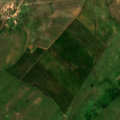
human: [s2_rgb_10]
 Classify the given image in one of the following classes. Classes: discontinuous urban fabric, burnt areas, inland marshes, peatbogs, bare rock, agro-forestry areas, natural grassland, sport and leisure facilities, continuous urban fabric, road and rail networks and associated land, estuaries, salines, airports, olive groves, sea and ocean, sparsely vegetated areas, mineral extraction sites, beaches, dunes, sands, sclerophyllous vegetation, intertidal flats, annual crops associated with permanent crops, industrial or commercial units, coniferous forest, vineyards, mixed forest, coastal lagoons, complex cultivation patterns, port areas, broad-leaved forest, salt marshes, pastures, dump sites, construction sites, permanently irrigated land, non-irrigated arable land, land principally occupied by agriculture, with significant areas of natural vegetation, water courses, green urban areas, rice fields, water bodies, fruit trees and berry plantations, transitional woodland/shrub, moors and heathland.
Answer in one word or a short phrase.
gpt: non-irrigated arable land, agro-forestry areas, transitional woodland/shrub